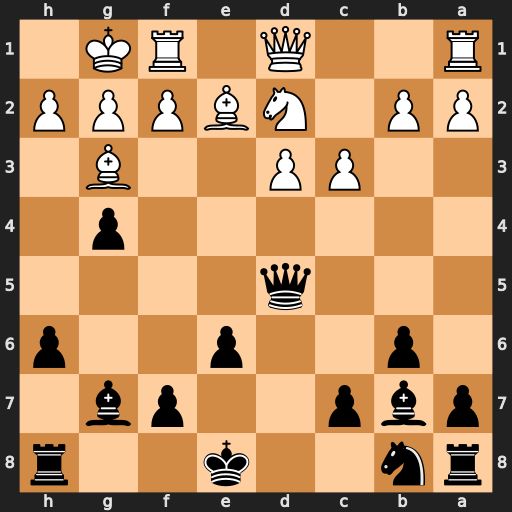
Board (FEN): rn2k2r/pbp2pb1/1p2p2p/3q4/6p1/2PP2B1/PP1NBPPP/R2Q1RK1
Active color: b
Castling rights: kq
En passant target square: -
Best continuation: Qxg2#